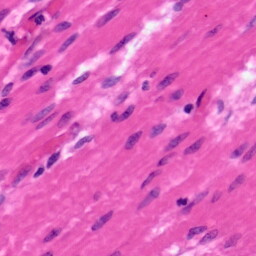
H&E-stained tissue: Pancreatic